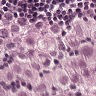
Metastatic tissue present: yes